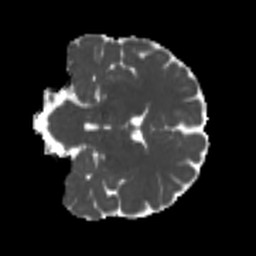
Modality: MD
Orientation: coronal
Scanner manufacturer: siemens
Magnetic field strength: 3 T
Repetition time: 4 s
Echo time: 0.0594 s